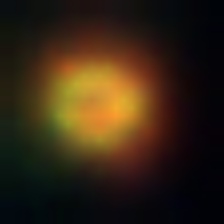
Taxon: NanoPlankton
Group: Other